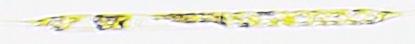
Label: Rhizosolenia